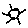
Label: sun